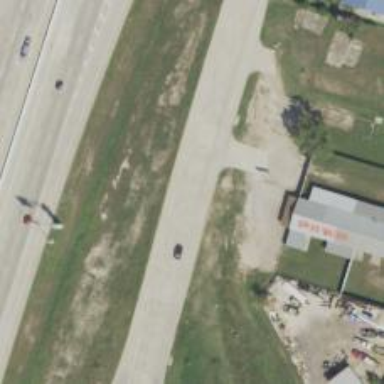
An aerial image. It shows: Secondary road with frontage road.